Field crop: maize
Growth stage: 2
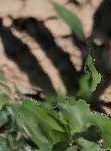
Species: maize